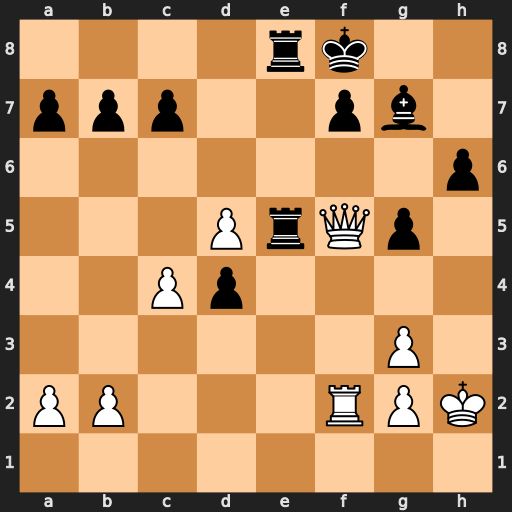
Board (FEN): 4rk2/ppp2pb1/7p/3PrQp1/2Pp4/6P1/PP3RPK/8
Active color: w
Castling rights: -
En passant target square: -
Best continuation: Qxf7#